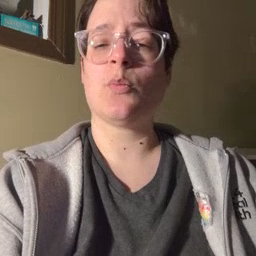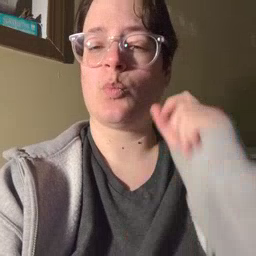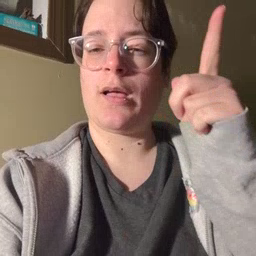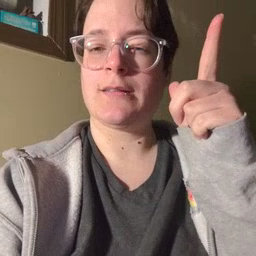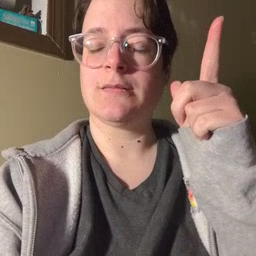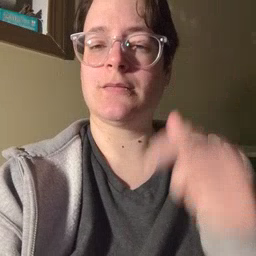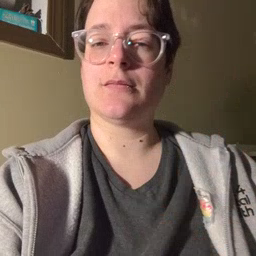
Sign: awake